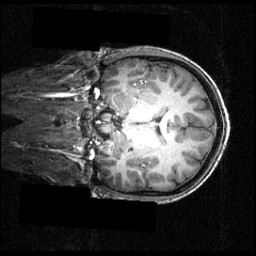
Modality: T1w
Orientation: coronal
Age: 21
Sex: male
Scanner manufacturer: siemens
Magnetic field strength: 3.951 T
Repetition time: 1.5 s
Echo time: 0.00335 s